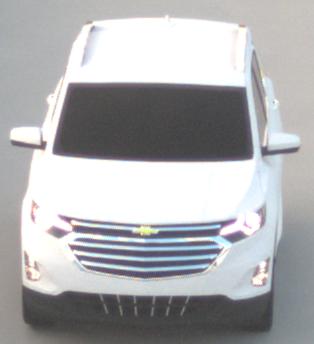
Make: Chevrolet
Model: Equinox
Detailed model: Gen. 2
Model produced from: 2015
Model produced until: 2017
Doors: 5
Color: white
Road condition: dry road
Daytime: sunrise or sunset
Contrast: medium contrast